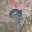
Label: 9